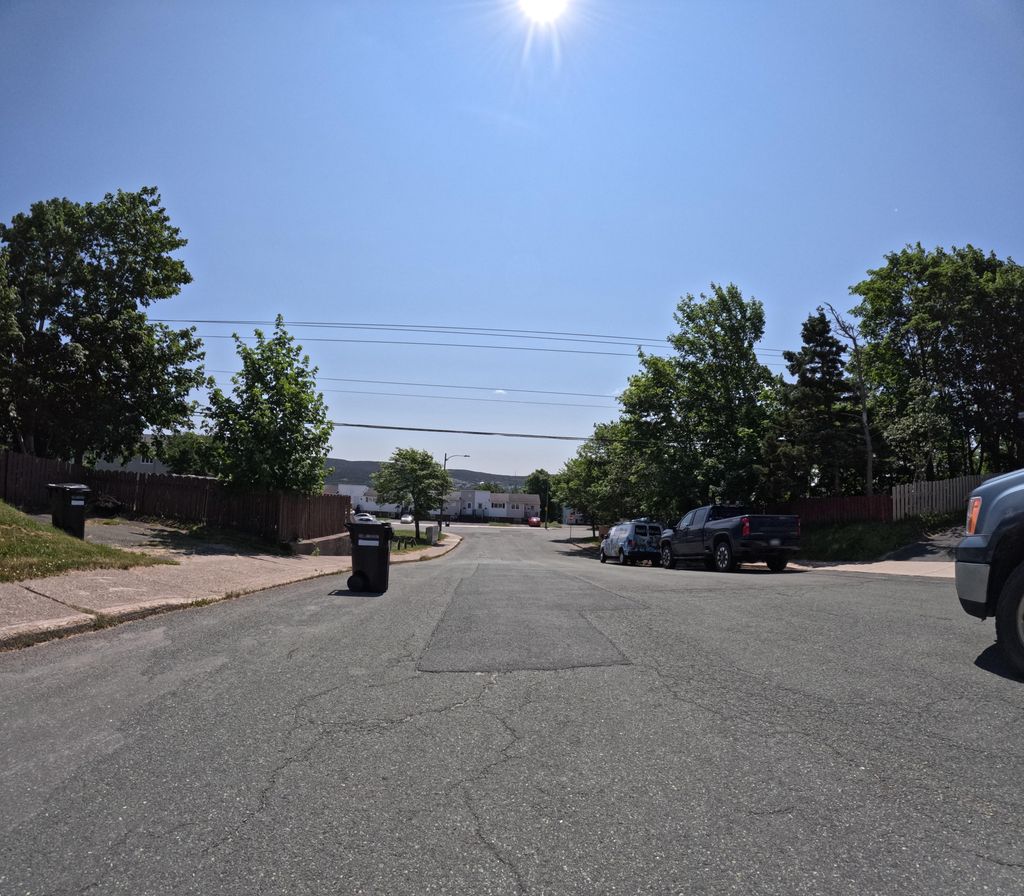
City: st_johns